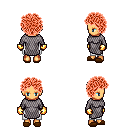
a pixel art fantasy rpg character, female body template, human, tanned skin, chain mail, white pants, red curly afro hairstyle, gold gloves, brown slippers, four views (front, back, left, right), 2x2 character sprite sheet, small pixel art, hard edges, no anti-aliasing